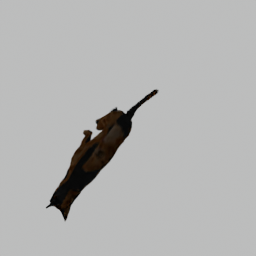
Label: animals